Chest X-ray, PA view. Patient: 35 years old, sex F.
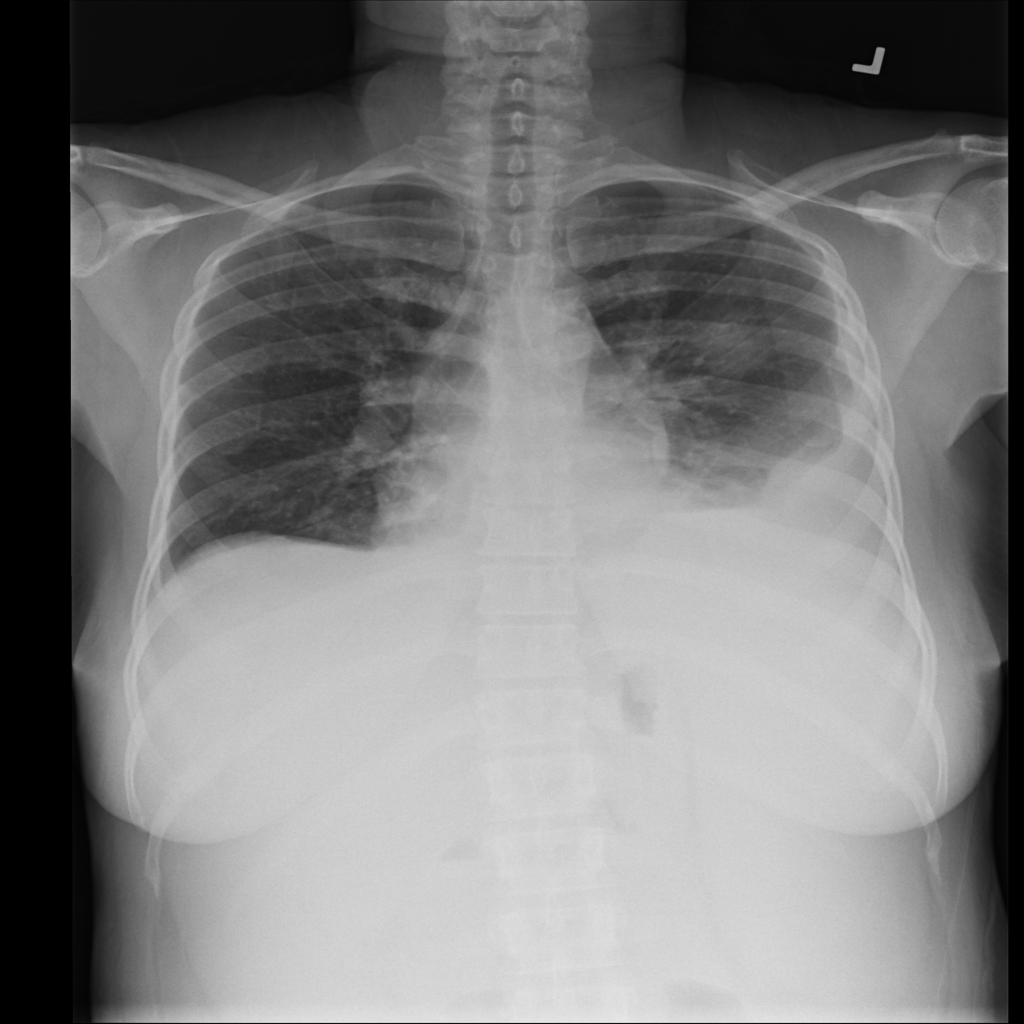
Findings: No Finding